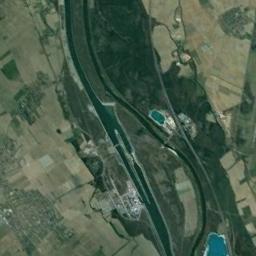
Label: river